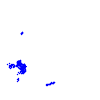
Particle: electron